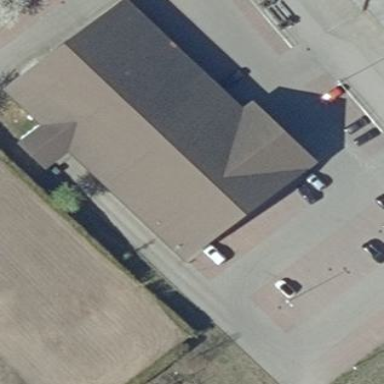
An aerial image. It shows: Parking area surfaced with paving stones.